I will show an image sequence of human cooking. I have annotated the images with numbered circles. Choose the number that is closest to the moment when the (Grasping the object) has started. You are a five-time world champion in this game. Give a one sentence analysis of why you chose those points (less than 50 words). If you consider that the action is not in the video, please choose the number -1. Provide your answer at the end in a json file of this format: {"points": []}
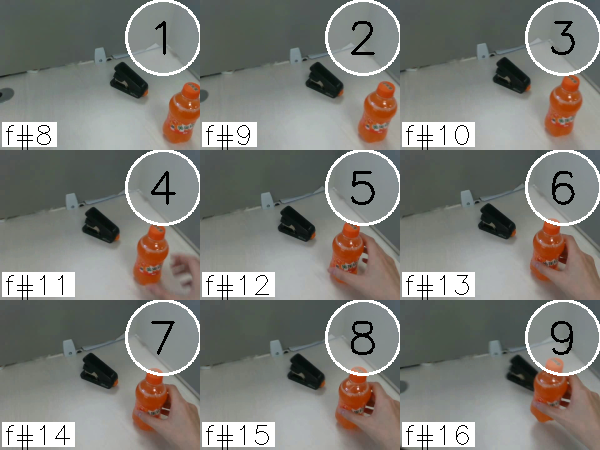
Frame 6 shows the clearest moment of hand-object contact.
{"points": [6]}